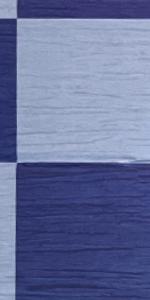
Label: Empty